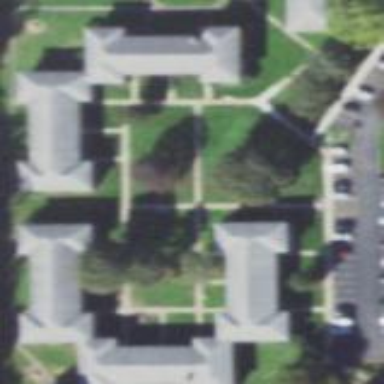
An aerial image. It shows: Image showing building with apartments.